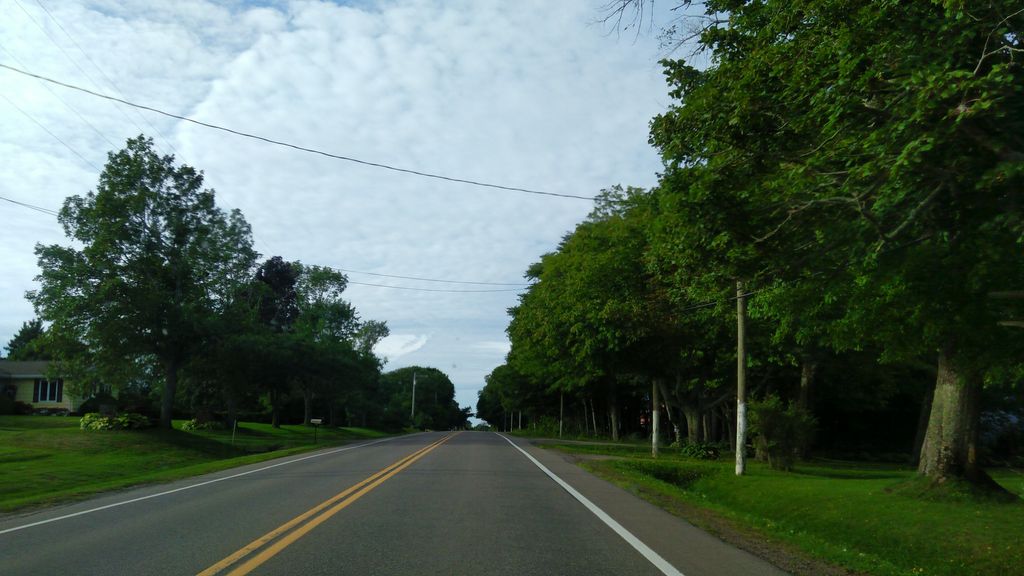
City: charlottetown